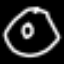
Label: donut